Question: My problem is that I want to reorder the factors in my ggplot output, produced using 'geom_bar(position = "fill"'), so that the highest proportion of the positive class is closest to the y-axis. I have managed to find a working solution, but from my research it seems like there is a more efficient solution lurking, although I cannot seem to find it.
I have read through the question <URL> but I can't seem to find a solution for ordering by proportions, that is, by values that are not explicitly present in the data frame, but are a summary stat.
I have had a look at the <URL>'. However, I can't seem to apply similar logic to a "filled" bar graph.
The solution I finally stumbled upon came from this source <URL>'. However, instead of just defining the order myself, I created a data frame that ordered the factor by the proportion of positive class.
What I'd like to know is if there is a more efficient way to do this, perhaps in one long pipe operation?
Here's a reproducible example:
'''
library(ggplot2)
library(dplyr)
variable <- c(rep("alpha", 4),
rep("beta", 4),
rep("gamma", 4),
rep("delta", 4))
class <- c(rep("1", 4),
"1", "1", "0", "0",
rep("0", 3), "1",
rep("1", 3), "0")
dframe <- data.frame(variable, class)
plot_order <- dframe %>%
count(variable, class) %>%
group_by(variable) %>%
mutate(prop = prop.table(n)) %>%
filter(class == "1") %>%
arrange(prop)
lvls <- as.character(plot_order$variable)
dframe %>%
mutate(variable = factor(variable, levels = lvls)) %>%
ggplot(aes(x = variable, fill = class)) +
geom_bar(position ="fill") +
labs(y = "Proportion")
'''
Here's the output of 'plot_order':
'''
# A tibble: 4 x 4
# Groups: variable [4]
variable class n prop
<fct> <fct> <int> <dbl>
1 alpha 1 4 1
2 delta 1 3 0.75
3 beta 1 2 0.5
4 gamma 1 1 0.25
'''
And the outcome:
Bar graph with ordered factors based on position "fill"

Thanks in advance.
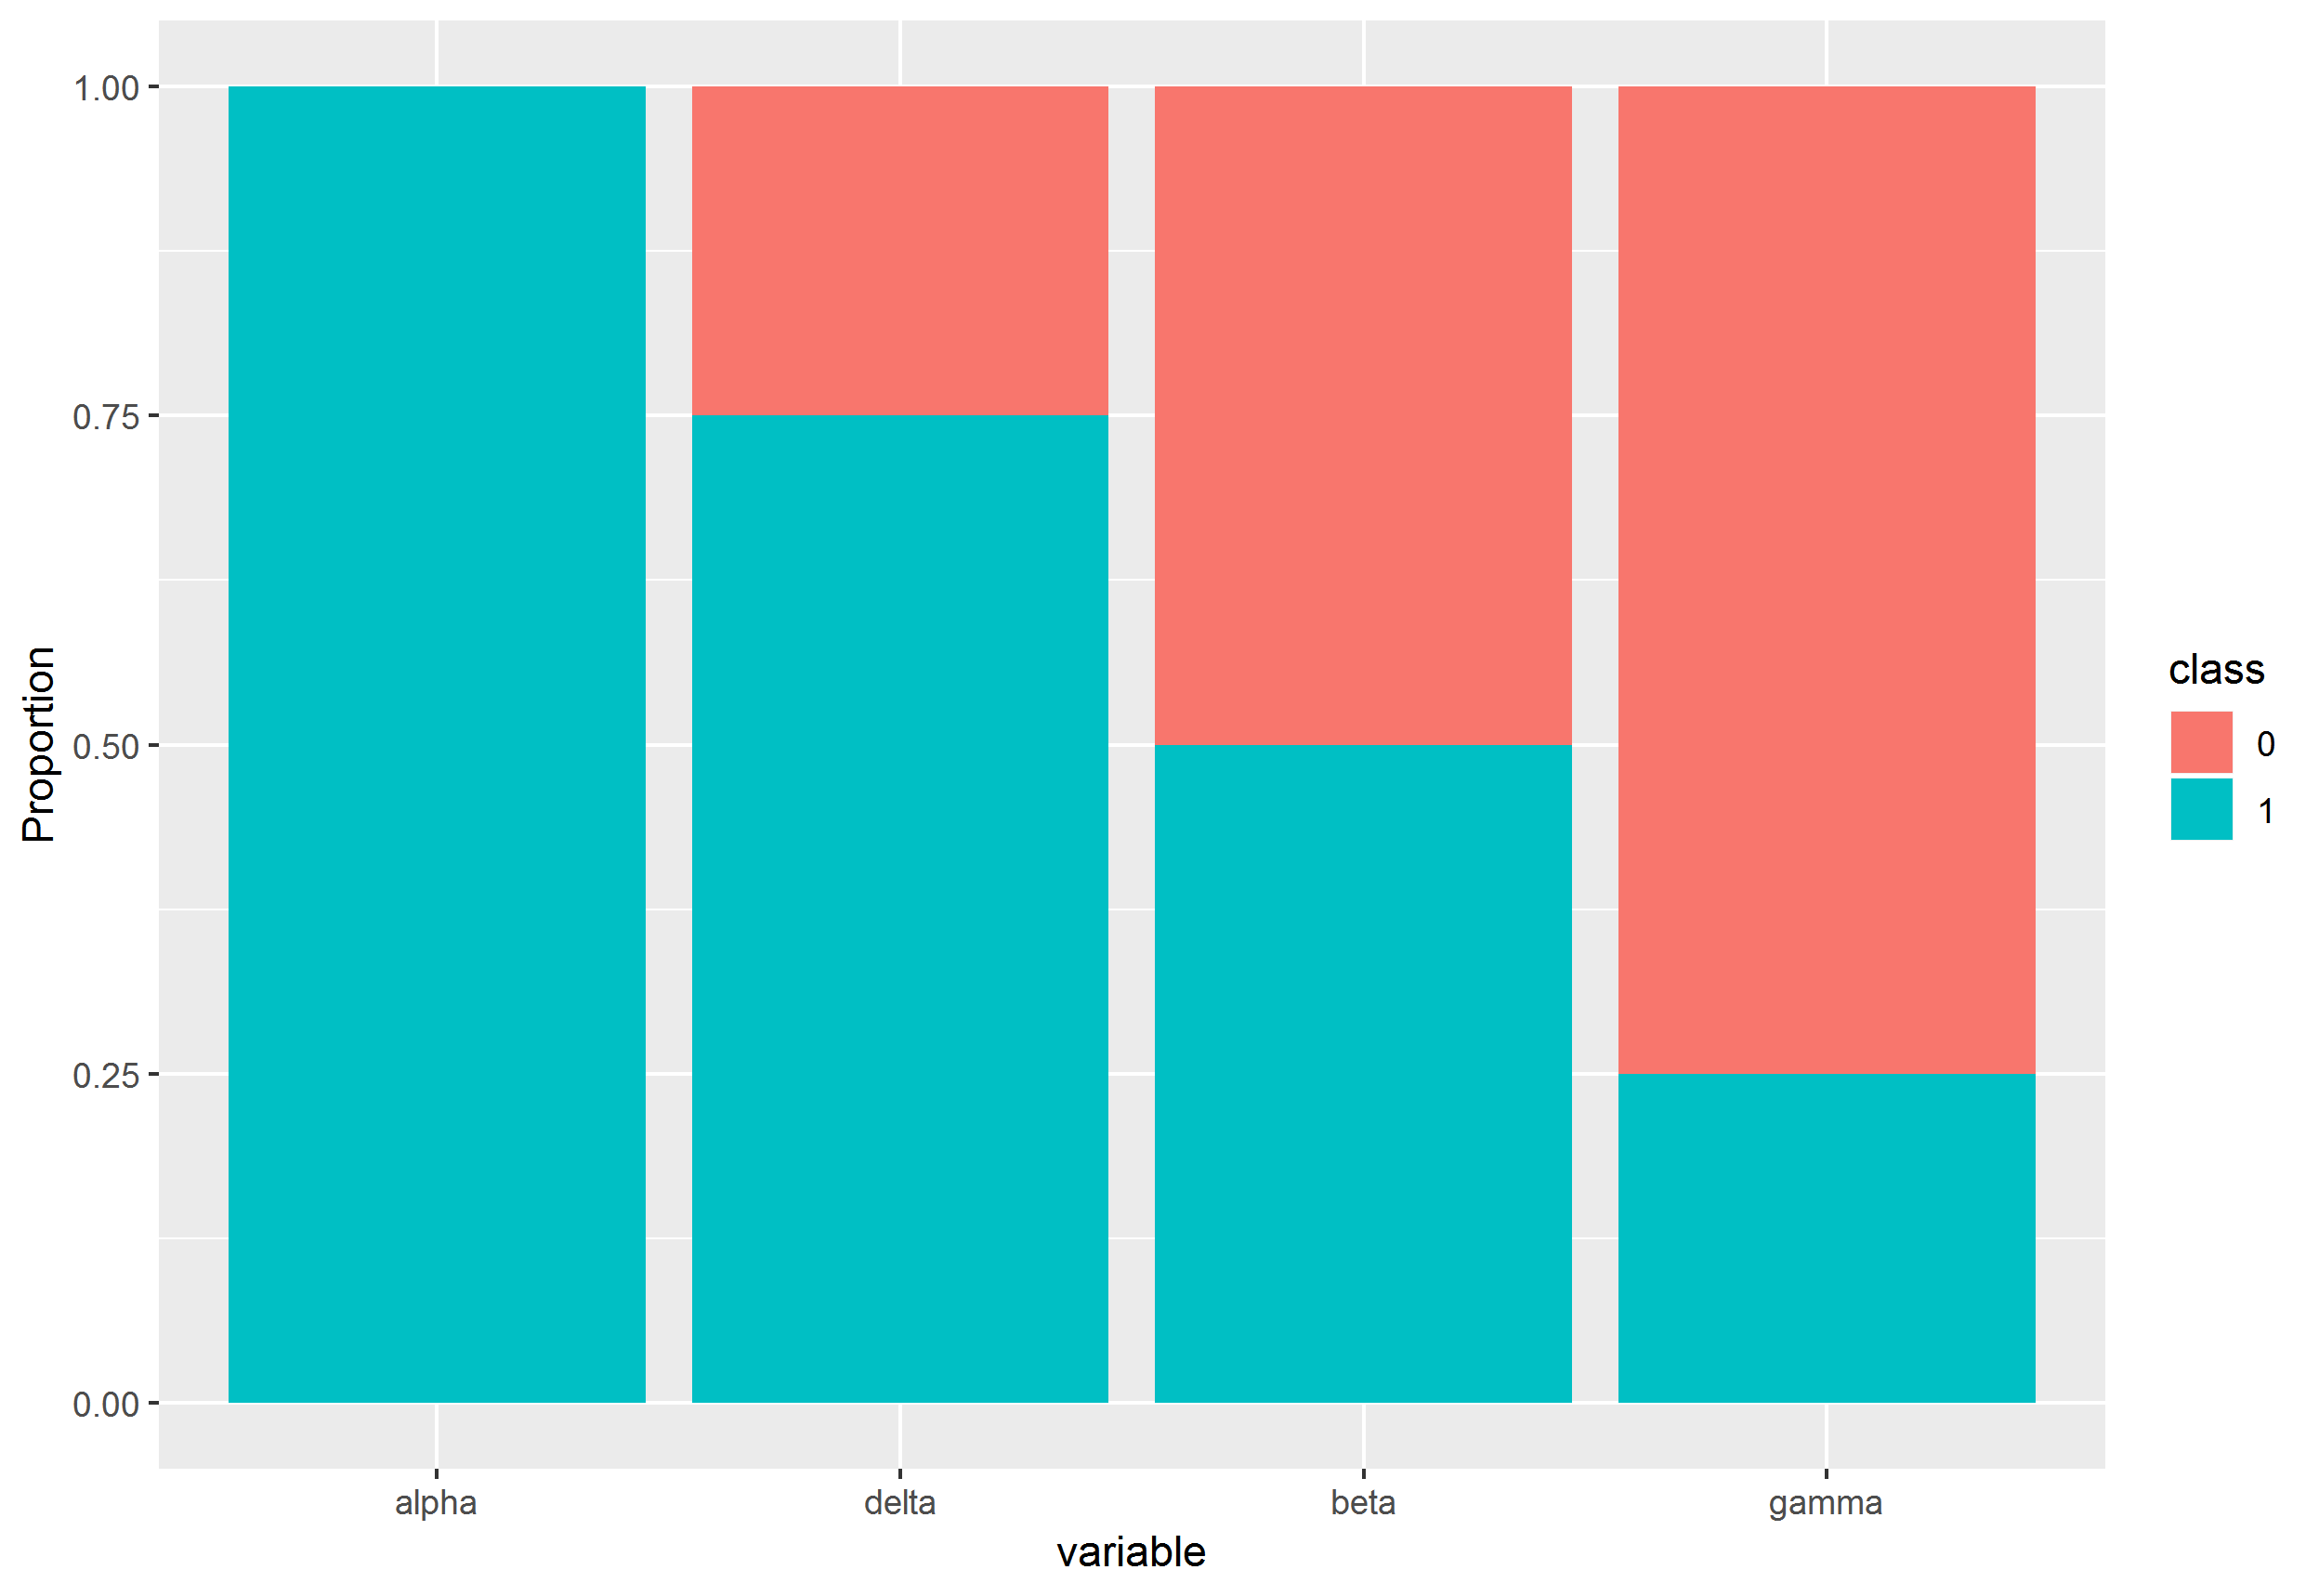
Answer: You can use 'fct_reorder' from the 'forcats' package. This package was mentioned several times in the first question you linked as well:
'''
# data
dframe <- data.frame(
variable = rep(c("alpha", "beta", "gamma", "delta"), each = 4),
class = c(rep("1", 4),
"1", "1", "0", "0",
rep("0", 3), "1",
rep("1", 3), "0"))
dframe %>%
# convert variable to a factor, ordered (in descending order) by the proportion of
# rows where the class == "1"
mutate(variable = forcats::fct_reorder(.f = variable,
.x = class,
.fun = function(.x) mean(.x == "1"),
.desc = TRUE)) %>%
ggplot(aes(x = variable, fill = class)) +
geom_bar(position = "fill") +
labs(y = "Proportion")
'''
<URL>